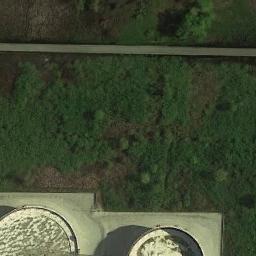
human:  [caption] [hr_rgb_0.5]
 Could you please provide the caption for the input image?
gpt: There is a straight path in the grass .

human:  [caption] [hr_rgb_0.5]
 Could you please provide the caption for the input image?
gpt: A large patch of brown and green grass with a road and a building .

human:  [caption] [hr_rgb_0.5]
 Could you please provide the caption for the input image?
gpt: There is a road on the meadow .

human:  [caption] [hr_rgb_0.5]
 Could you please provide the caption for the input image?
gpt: This meadow has dense grasses and some chaparrals and a building is next to the meadow .

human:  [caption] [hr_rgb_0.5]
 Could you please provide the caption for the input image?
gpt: There are two circular buildings beside the green meadow .